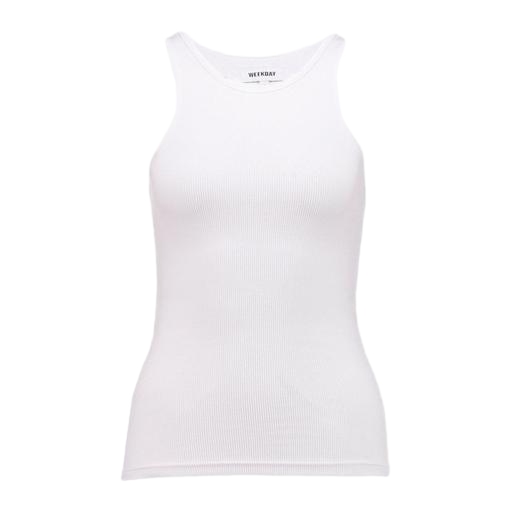
white ribbed tank, white bellevue tank top, white rib baseball tank, white background